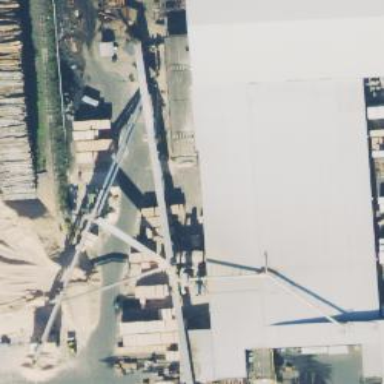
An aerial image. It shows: Sawmill building.